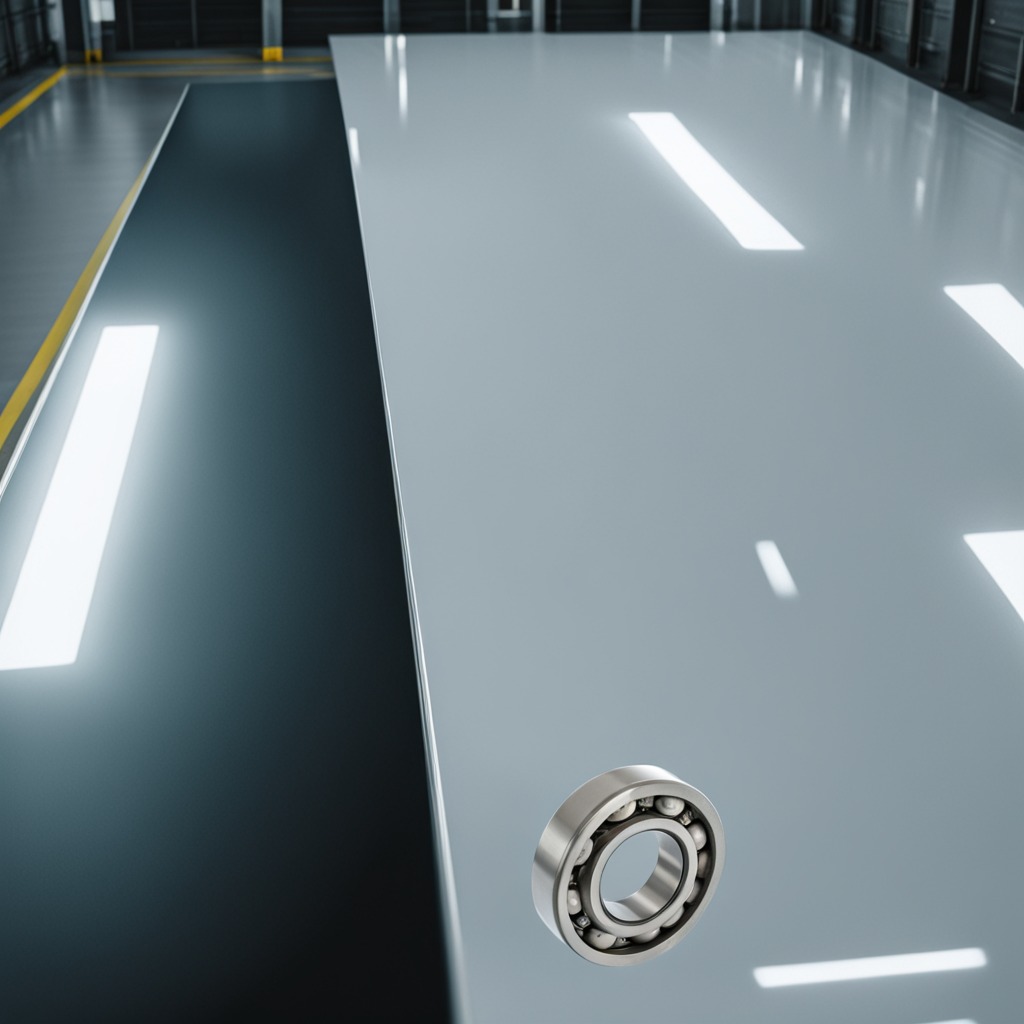
A ball bearing is lying on a table in the ship maintenance bay.